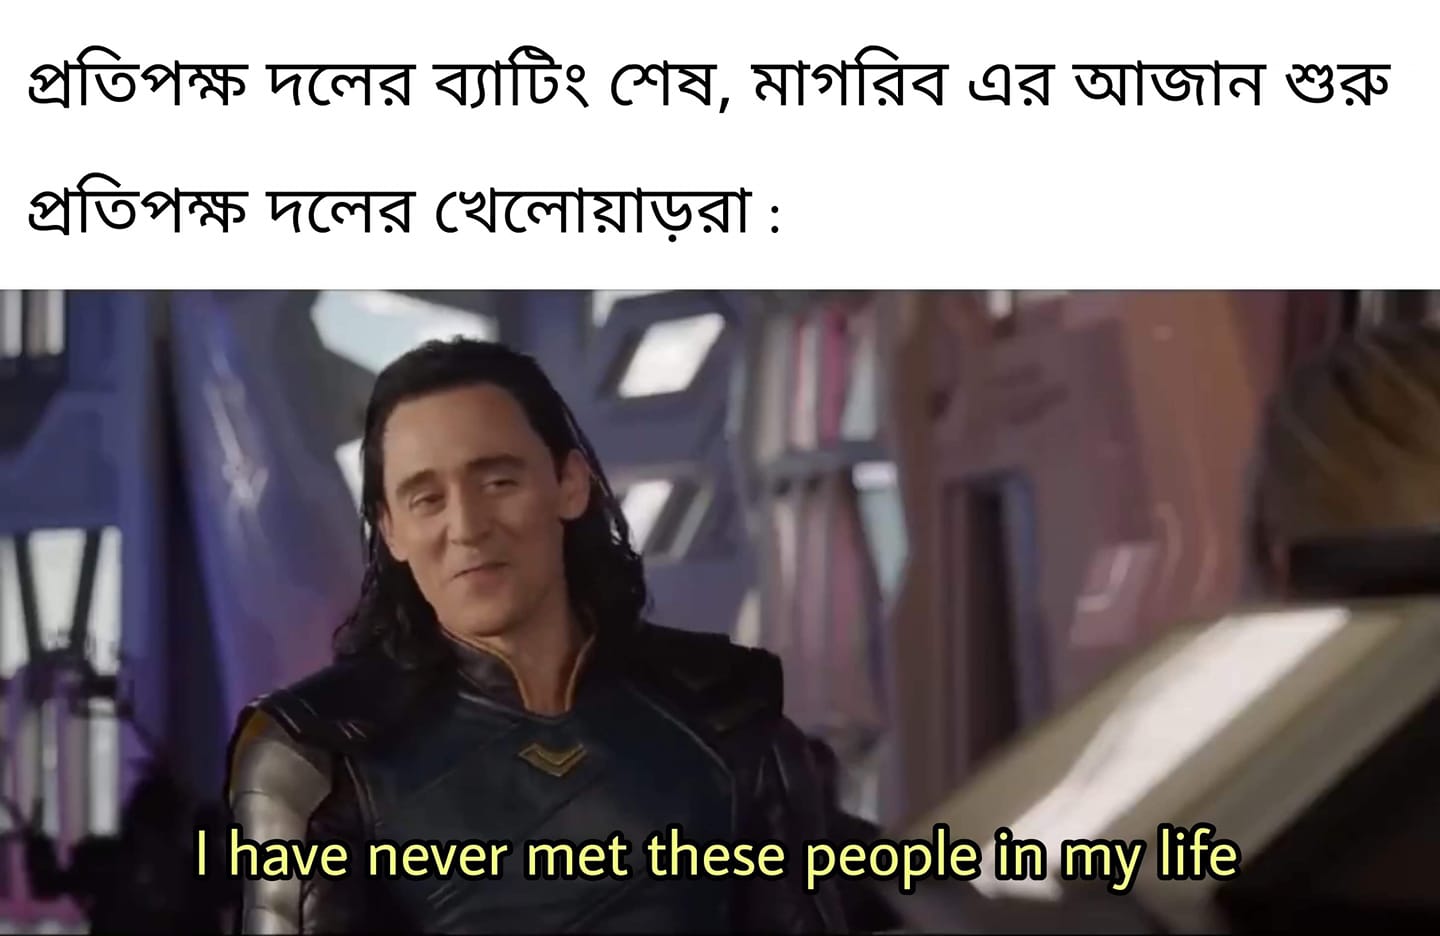
Caption: প্রতিপক্ষ দলের ব্যাটিং শেষ , মাগরিব এর আজান শুরু    প্রতিপক্ষ দলের খেলোয়াড়রা :   I have never met these people in my life
Label: non-hate